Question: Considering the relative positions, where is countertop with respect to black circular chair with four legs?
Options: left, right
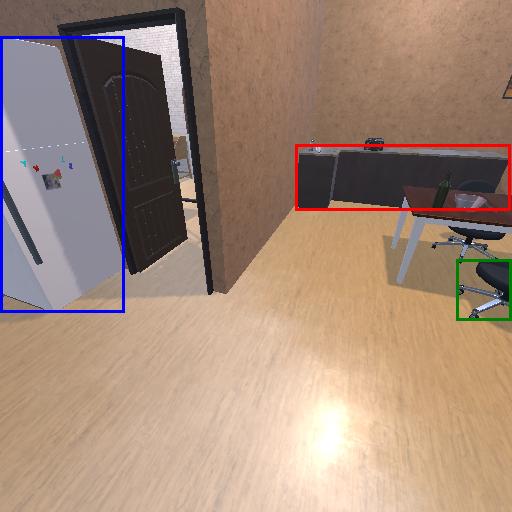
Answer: left